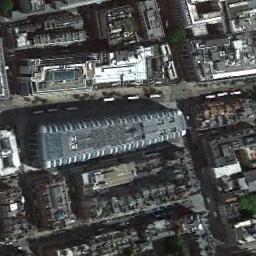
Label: commercial_area